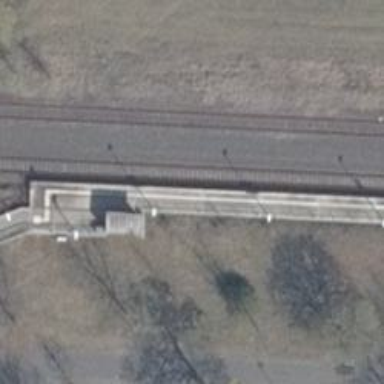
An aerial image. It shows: Railway halt with public transport stop position.